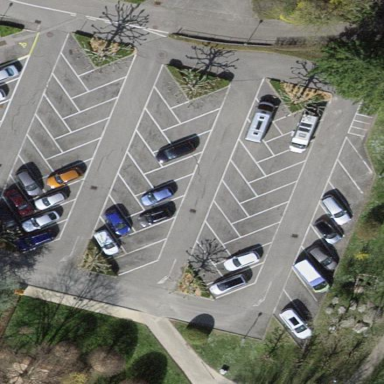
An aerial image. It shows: Parking area with surface.